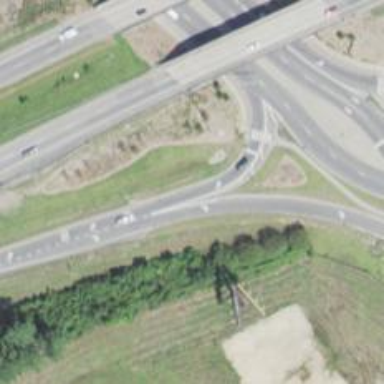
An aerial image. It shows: Motorway link at diverging diamond interchange (DDI) junction.